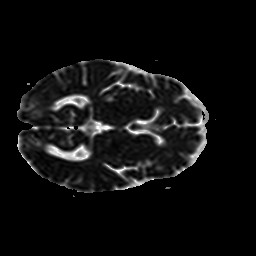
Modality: ADC
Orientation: axial
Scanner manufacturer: philips
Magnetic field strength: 1.5 T
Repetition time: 2.857 s
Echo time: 0.06202 s